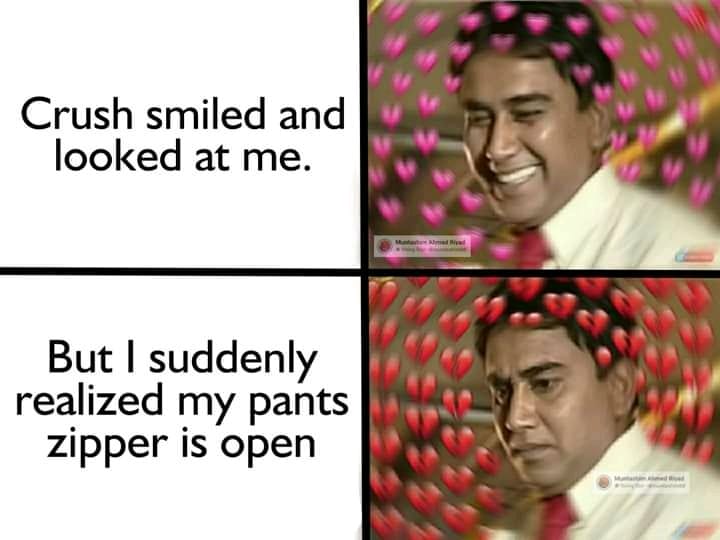
Caption: Crush smiled and looked at me .     But I suddenly realized my pants zipper is open
Label: non-hate